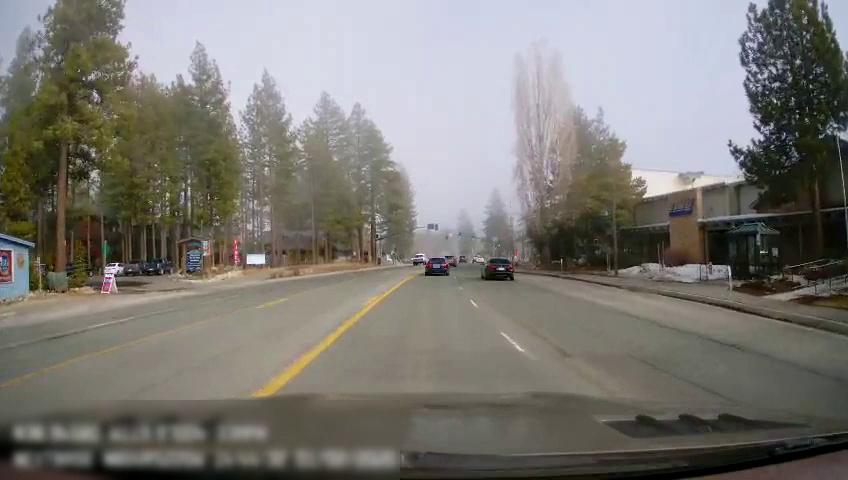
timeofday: Day
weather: Sunny
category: Drivable Space
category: Vehicles | Car
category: Vehicles | Car
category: Vehicles | SUV
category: Vehicles | Car
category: Vehicles | SUV
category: Vehicles | Car
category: Vehicles | Car
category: Lanes | Opposite Lane
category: Lanes | Current Lane
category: Lanes | Current Lane
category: Lanes | Opposite Lane